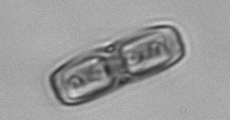
Label: Ephemera